Question: I have a sql query which produces the following table, But I want to be able to obtain the total for the marked columns which are grouped by category:

here is the code:
'''
select pic.Name as Category,
pis.Code as Code,
pis.Name as Issue,
count(it.ID) as 'total count',
sum(mc.ots) as 'Imps',
sum(case when ito.rating <50 then 1 else 0 end) as 'unfav count',
sum(case when ito.Rating =50 then 1 else 0 end) as 'neu count',
sum(case when ito.Rating >50 then 1 else 0 end) as 'fav count',
(sum(case when ito.rating < 50 then 1.0 else 0.0 end) / count(it.ID) * 100) as 'unfav %',
(sum(case when ito.Rating =50 then 1.0 else 0.0 end) / count(it.ID) * 100) as 'neu %',
(sum(case when ito.Rating >50 then 1.0 else 0.0 end) / count(it.ID) * 100) as 'fav %',
CONVERT(decimal(4,2),avg(ito.Rating)) as 'Av Rating %',
count(it.id) * 100.0 / sum(count(it.ID)) OVER () AS [% of Count],
sum(mc.ots) * 100.0 / sum(sum(mc.ots)) OVER () AS [% Imps]
from
Profiles P
INNER JOIN ProfileResults PR ON P.ID = PR.ProfileID
INNER JOIN Items it ON PR.ItemID = It.ID
inner join Batches b on b.ID=it.BatchID
left outer join BatchActionHistory bah on b.ID=bah.batchid
inner join itemorganisations oit (nolock) on it.id=oit.itemid
inner join itemorganisations ito (nolock) on it.id=ito.itemid
inner join itemorganisationIssues ioi (nolock) on ito.id=ioi.itemorganisationid
inner join ProjectIssues pis (nolock)on ioi.IssueID = pis.ID
inner join ProjectIssueCategories pic (nolock)on pic.ID = pis.CategoryID
inner join Lookup_ItemStatus lis (nolock) on lis.ID = it.StatusID
inner join Lookup_BatchStatus lbs (nolock) on lbs.ID = b.StatusID
inner join Lookup_BatchTypes bt on bt.id = b.Typeid
inner join Lookup_MediaChannels mc on mc.id = it.MediaChannelID
where p.ID = @profileID
and b.StatusID IN (6,7)
and bah.BatchActionID = 6
and it.StatusID = 2
and it.IsRelevant = 1
Group BY pic.Name,pis.Name,pis.Code
order by pic.name
'''
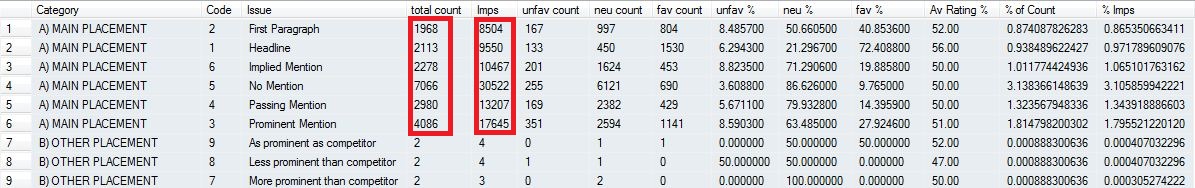
Answer: You can do this using the 'sum()' windows function. You can actually nest it with regular aggregation functions. So:
'''
sum(count(it.ID)) over () as TotalCnt,
sum(sum(mc.ots)) over () as TotalImps
'''
This assumes that you are using SQL Server 2005 or greater.
That does it for the "whole column". For a subgroup, such as those defined by a category, the same idea holds (as pointed out by Alexander):
sum(count(it.ID)) over (partition by category) as CategoryCnt,
sum(sum(mc.ots)) over (partition by category) as CategoryImps